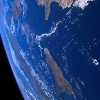
Label: water